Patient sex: F
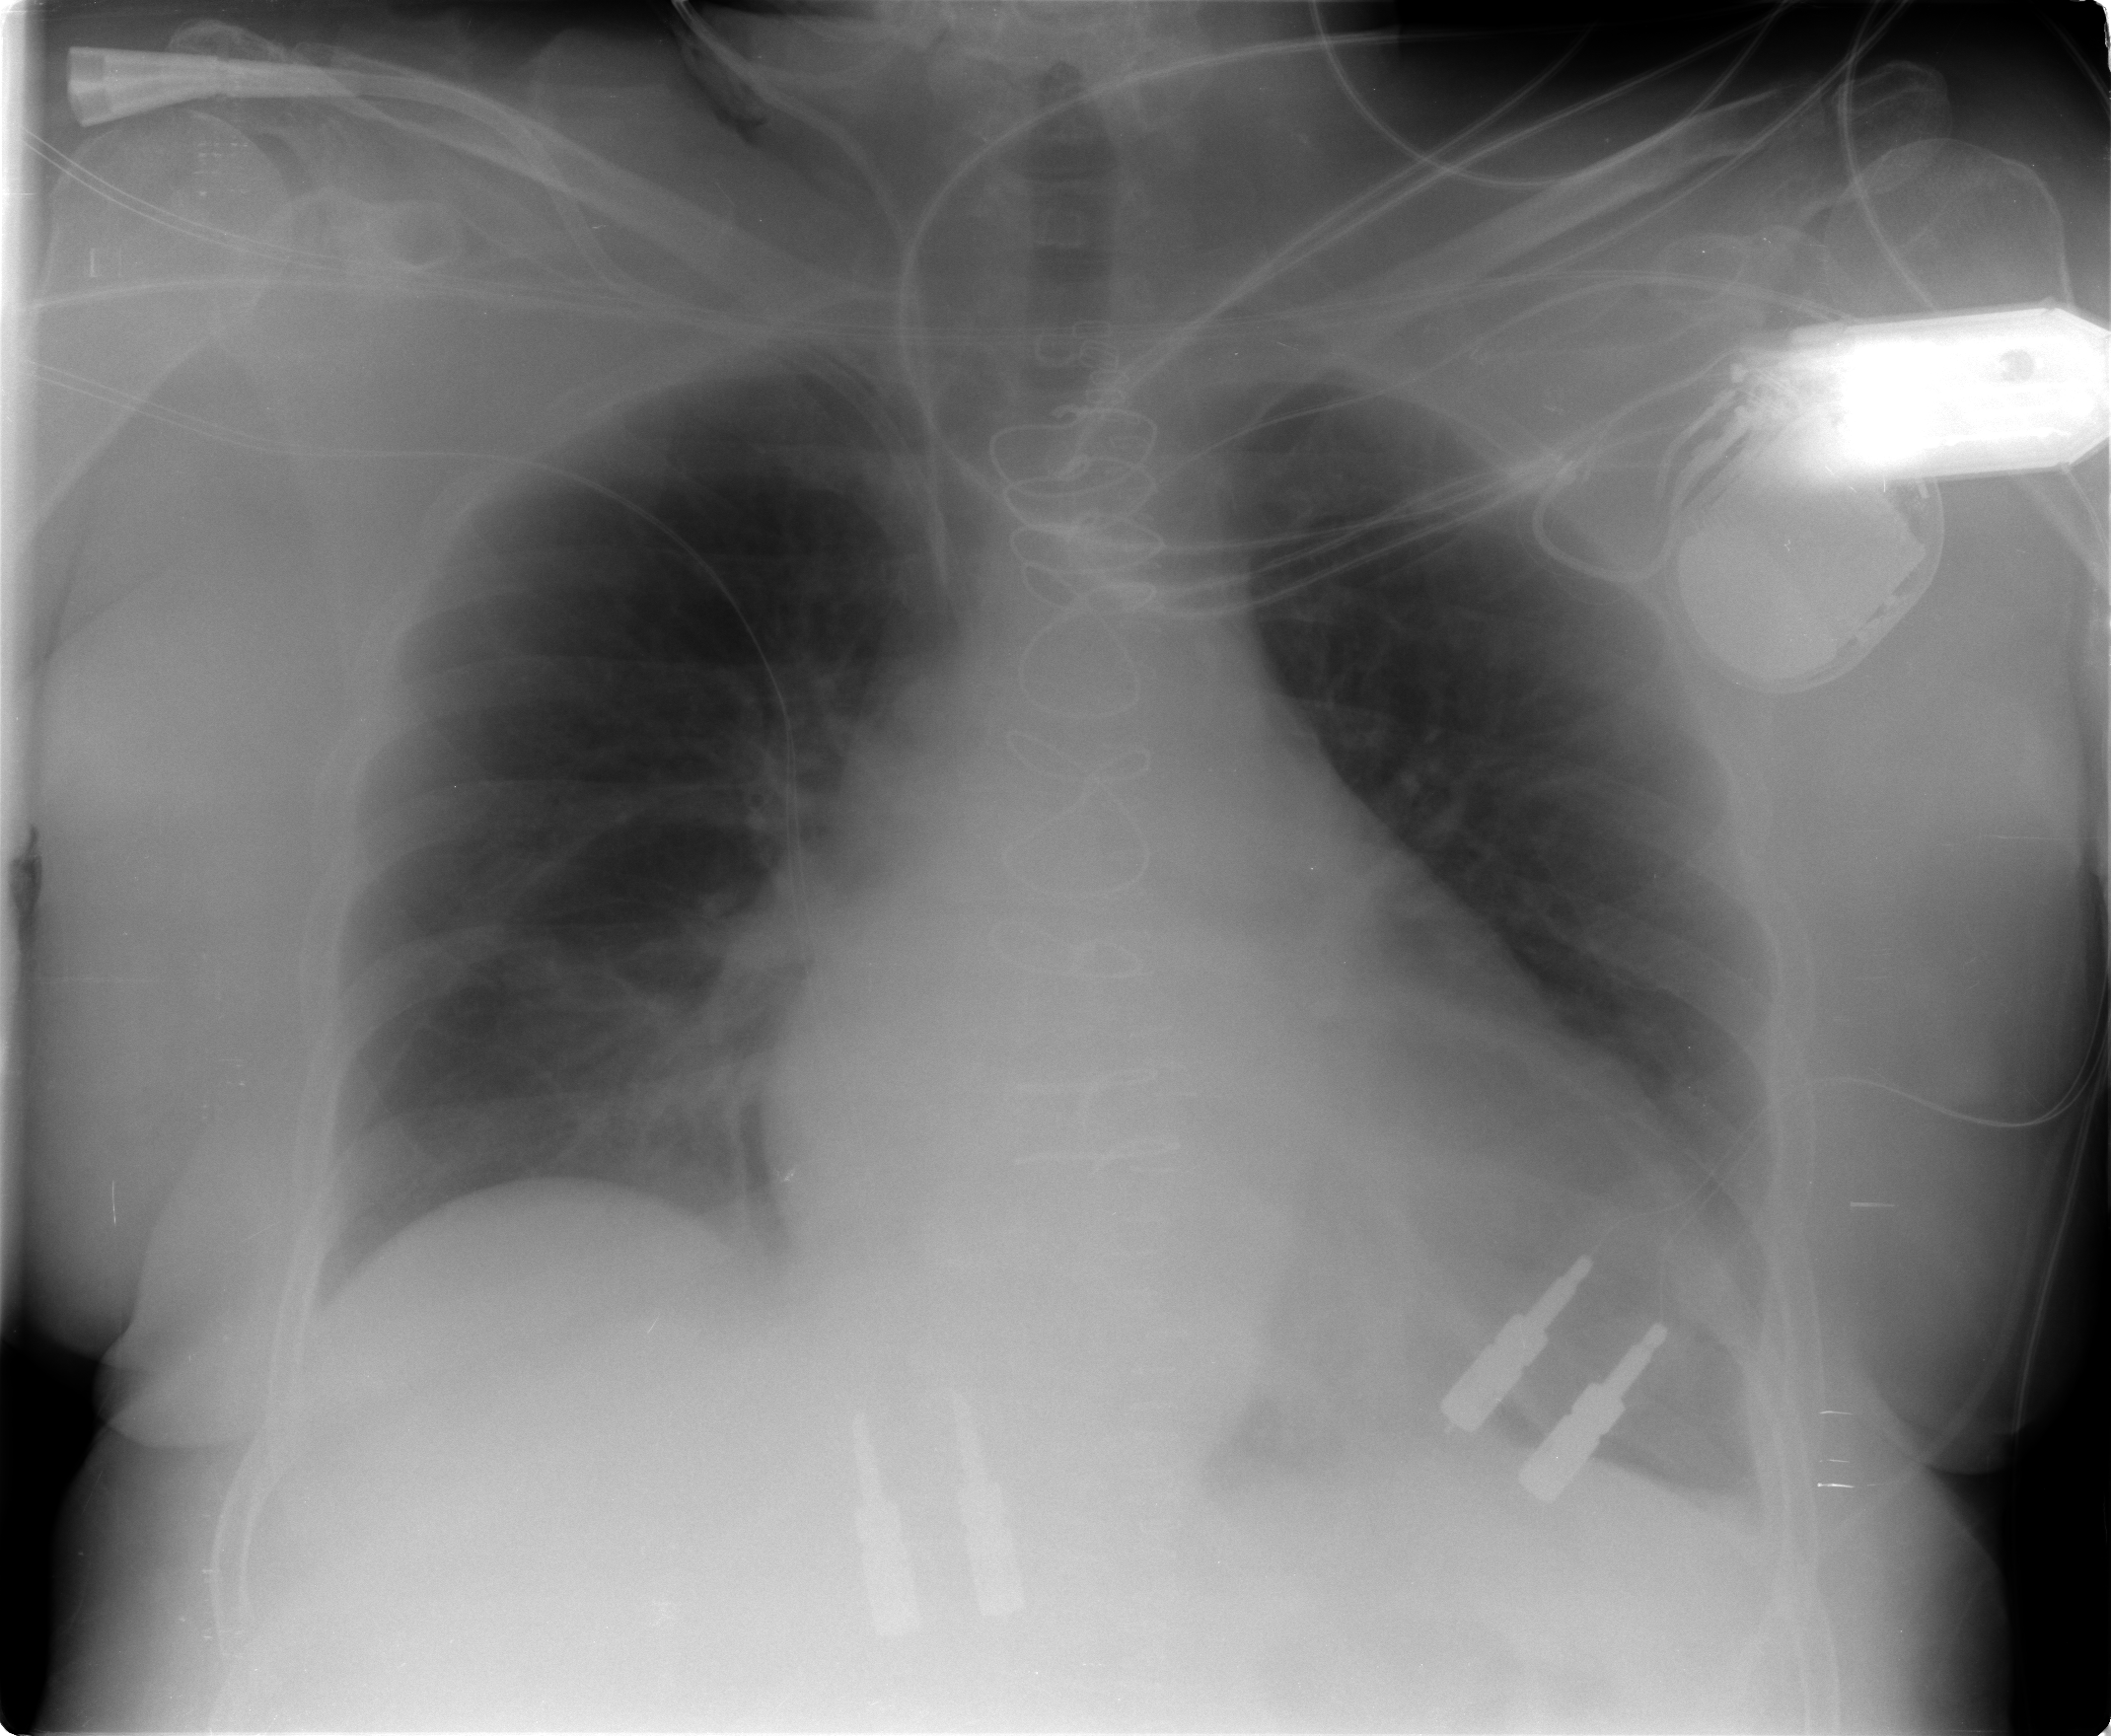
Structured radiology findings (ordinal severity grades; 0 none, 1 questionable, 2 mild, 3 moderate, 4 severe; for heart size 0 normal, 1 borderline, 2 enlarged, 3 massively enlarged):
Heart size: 2
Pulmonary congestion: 0
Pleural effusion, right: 0
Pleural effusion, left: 2
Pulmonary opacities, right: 0
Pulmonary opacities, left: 0
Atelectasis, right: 0
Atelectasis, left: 2